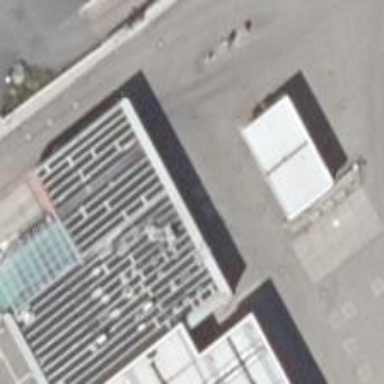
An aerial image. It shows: Commercial building.